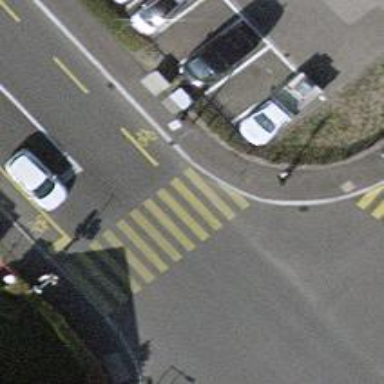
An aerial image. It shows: Footway crossing with marked asphalt surface.